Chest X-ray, PA view. Patient: 54 years old, sex F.
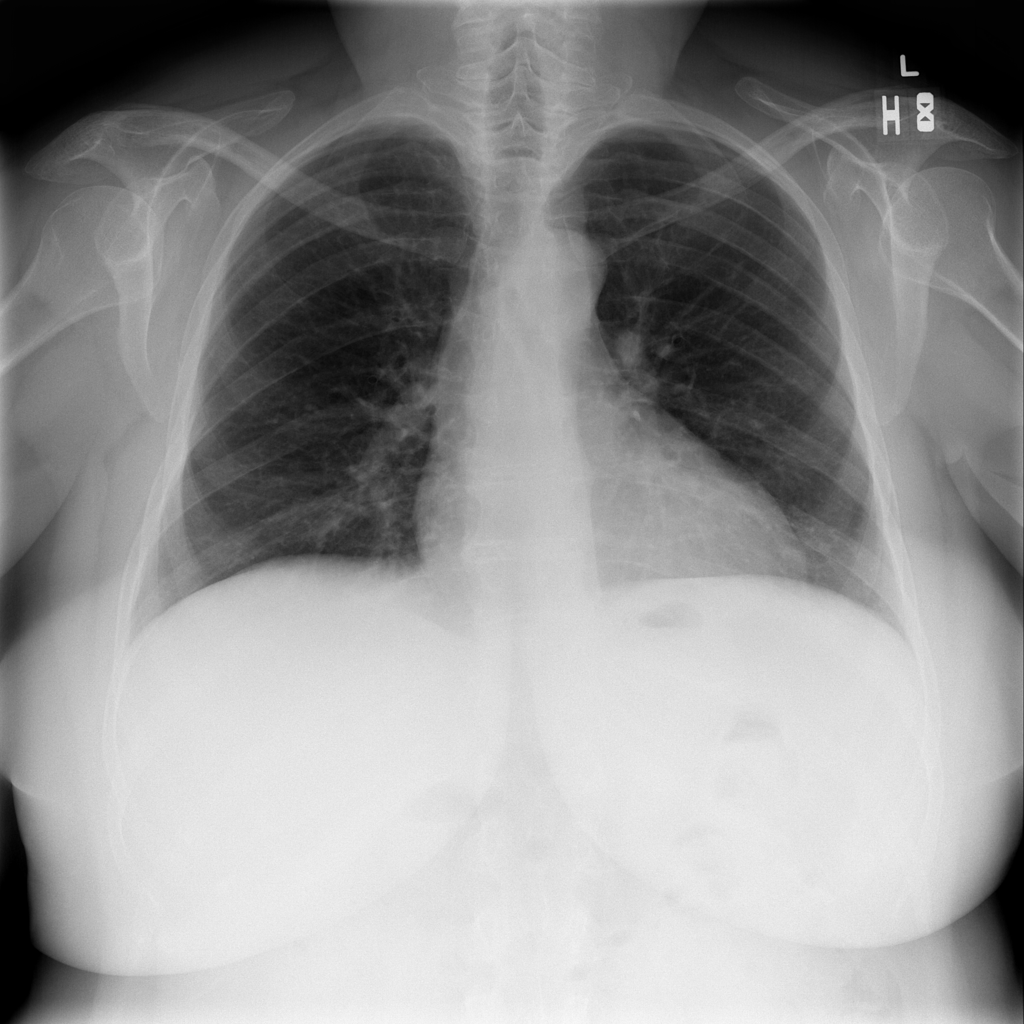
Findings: No Finding